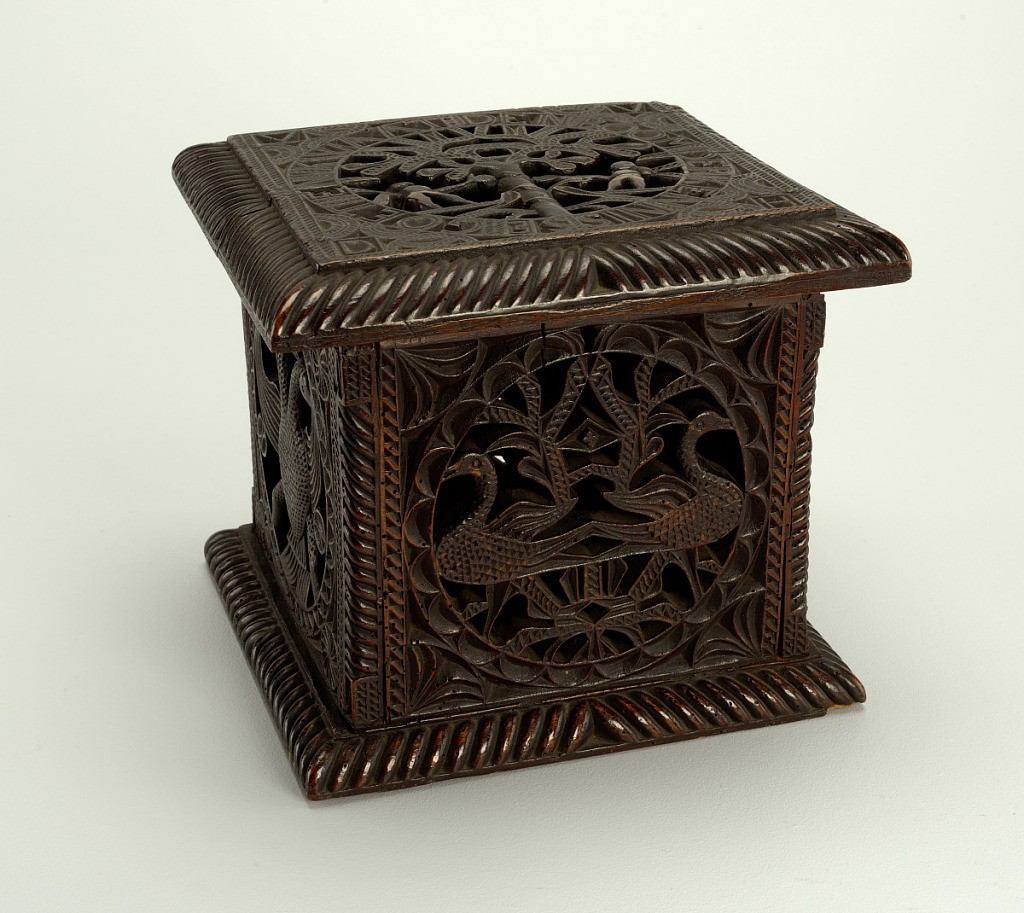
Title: foot warmer
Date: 1759
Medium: wood
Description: Lid panel: Eve giving the apple to Adam; the Tree of Paradise is in the center.  Front and back panels: Two storks and plants in circles. Lateral panels: Double headed eagles in circles. Bottom panel: reciprocal petals in a circular band, showing parts of circles and A T P 1759. The circular grooves for the feet are near the corners.